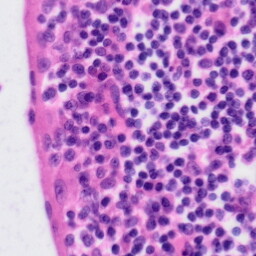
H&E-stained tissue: Tonsil